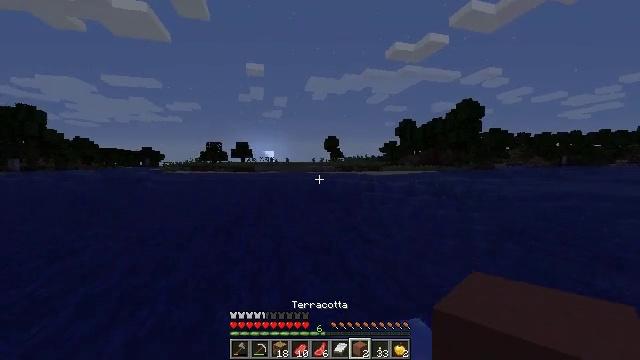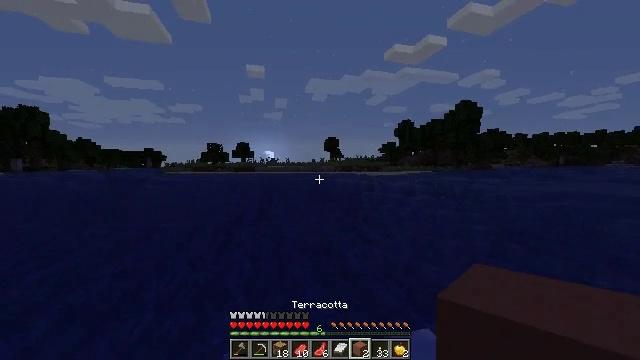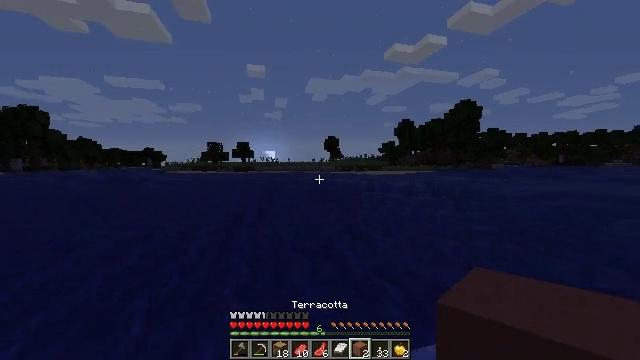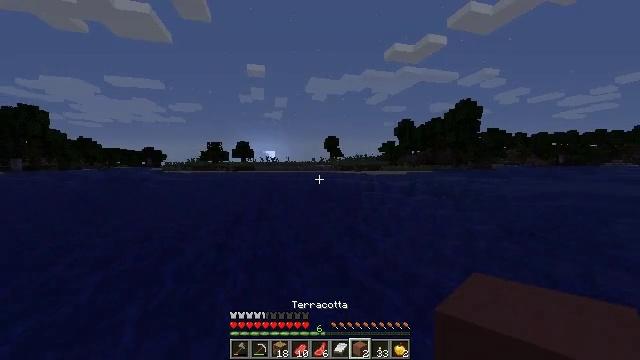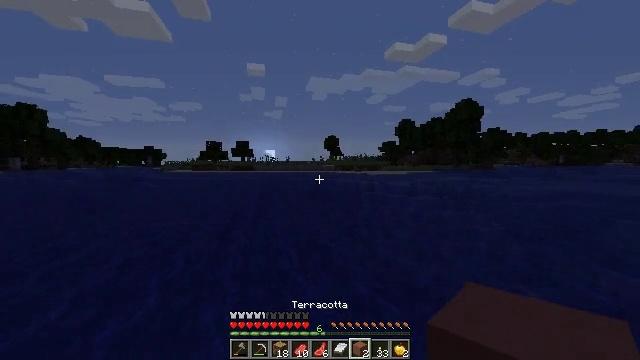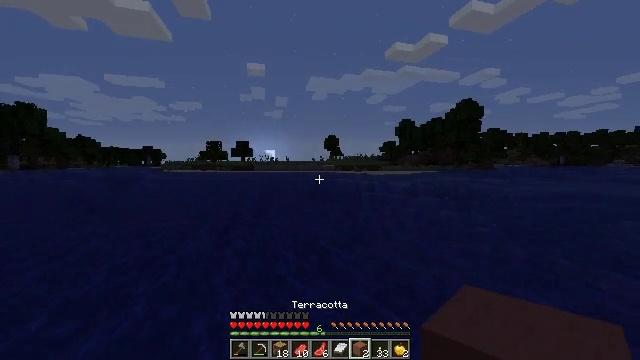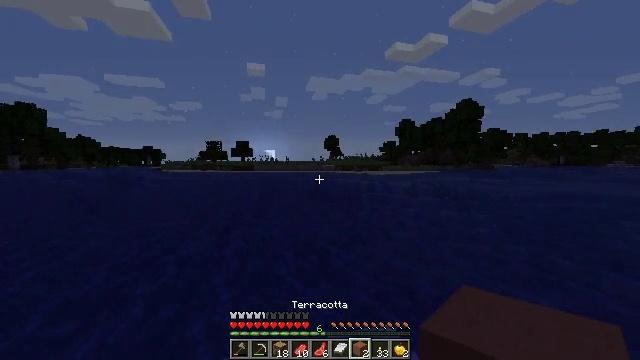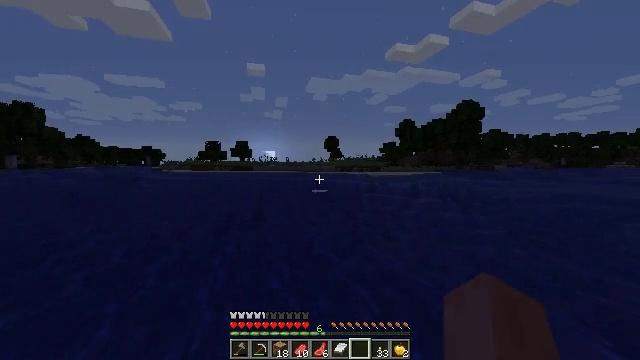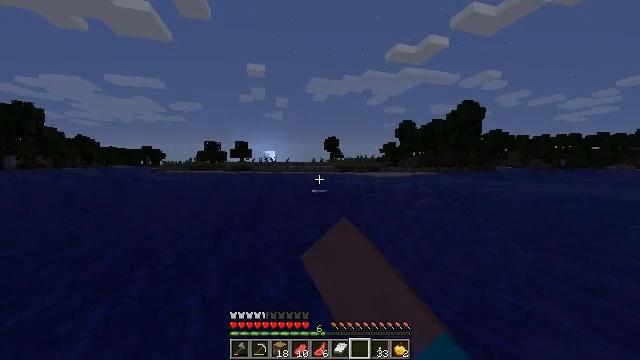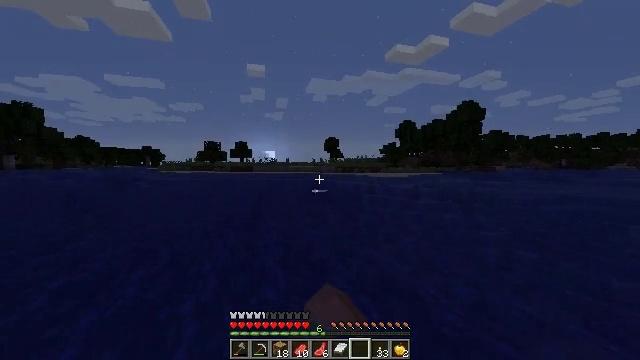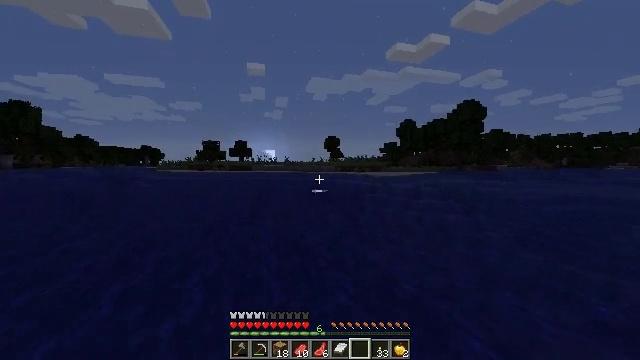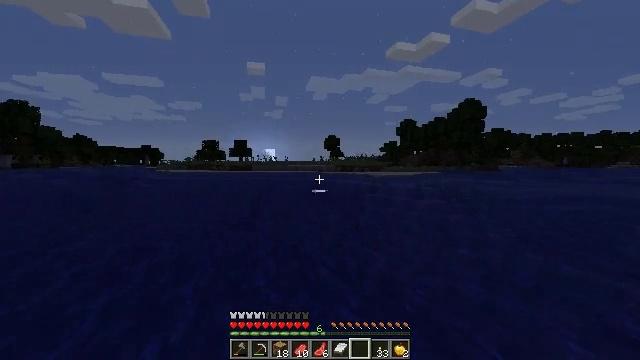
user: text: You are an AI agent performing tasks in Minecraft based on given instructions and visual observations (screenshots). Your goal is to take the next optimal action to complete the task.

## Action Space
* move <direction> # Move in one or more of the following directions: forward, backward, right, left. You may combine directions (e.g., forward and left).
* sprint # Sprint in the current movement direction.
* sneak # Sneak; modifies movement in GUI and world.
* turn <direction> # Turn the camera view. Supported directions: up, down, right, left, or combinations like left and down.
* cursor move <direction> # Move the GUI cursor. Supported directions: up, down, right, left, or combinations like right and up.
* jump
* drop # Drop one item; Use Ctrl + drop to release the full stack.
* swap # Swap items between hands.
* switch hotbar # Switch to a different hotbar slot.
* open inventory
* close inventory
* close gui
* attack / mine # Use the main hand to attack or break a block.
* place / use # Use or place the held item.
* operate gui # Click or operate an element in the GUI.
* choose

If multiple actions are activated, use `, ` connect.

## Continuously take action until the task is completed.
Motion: motion action
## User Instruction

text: Drop terracotta.
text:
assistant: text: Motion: move forward, sprint
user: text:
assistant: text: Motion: move forward, sprint
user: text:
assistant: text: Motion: move forward, sprint
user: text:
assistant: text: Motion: move forward, sprint
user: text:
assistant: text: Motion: move forward, sprint
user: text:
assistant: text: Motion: move forward, sprint
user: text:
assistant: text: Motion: move forward, sprint, drop
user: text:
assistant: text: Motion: move forward, sprint, drop
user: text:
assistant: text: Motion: move forward, sprint, drop
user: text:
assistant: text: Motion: move forward, sprint
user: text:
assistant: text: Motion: move forward, sprint
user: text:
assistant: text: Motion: sprint